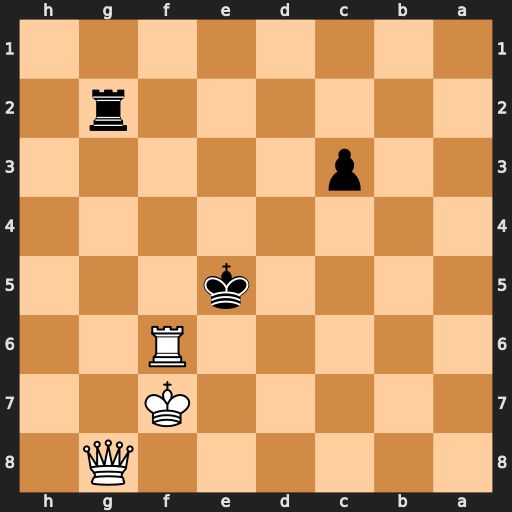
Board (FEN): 6Q1/5K2/5R2/4k3/8/2p5/6r1/8
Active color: b
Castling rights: -
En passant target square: -
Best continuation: Rxg8 Rc6 Rg3